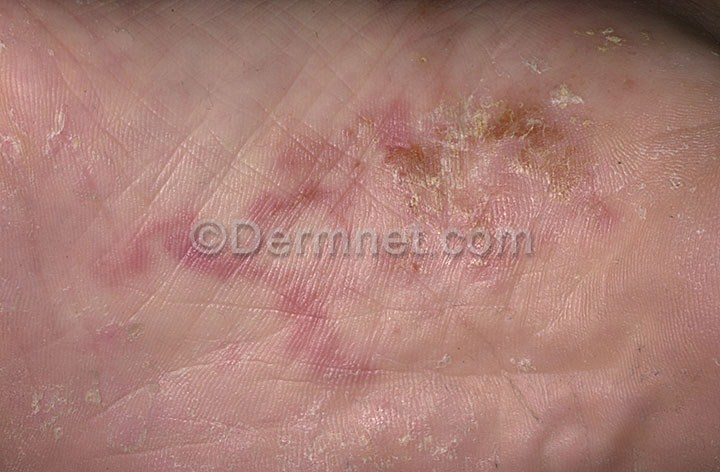
Disease: Scabies Lyme Disease and other Infestations and Bites